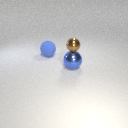
large blue metal sphere to the right of large blue rubber sphere